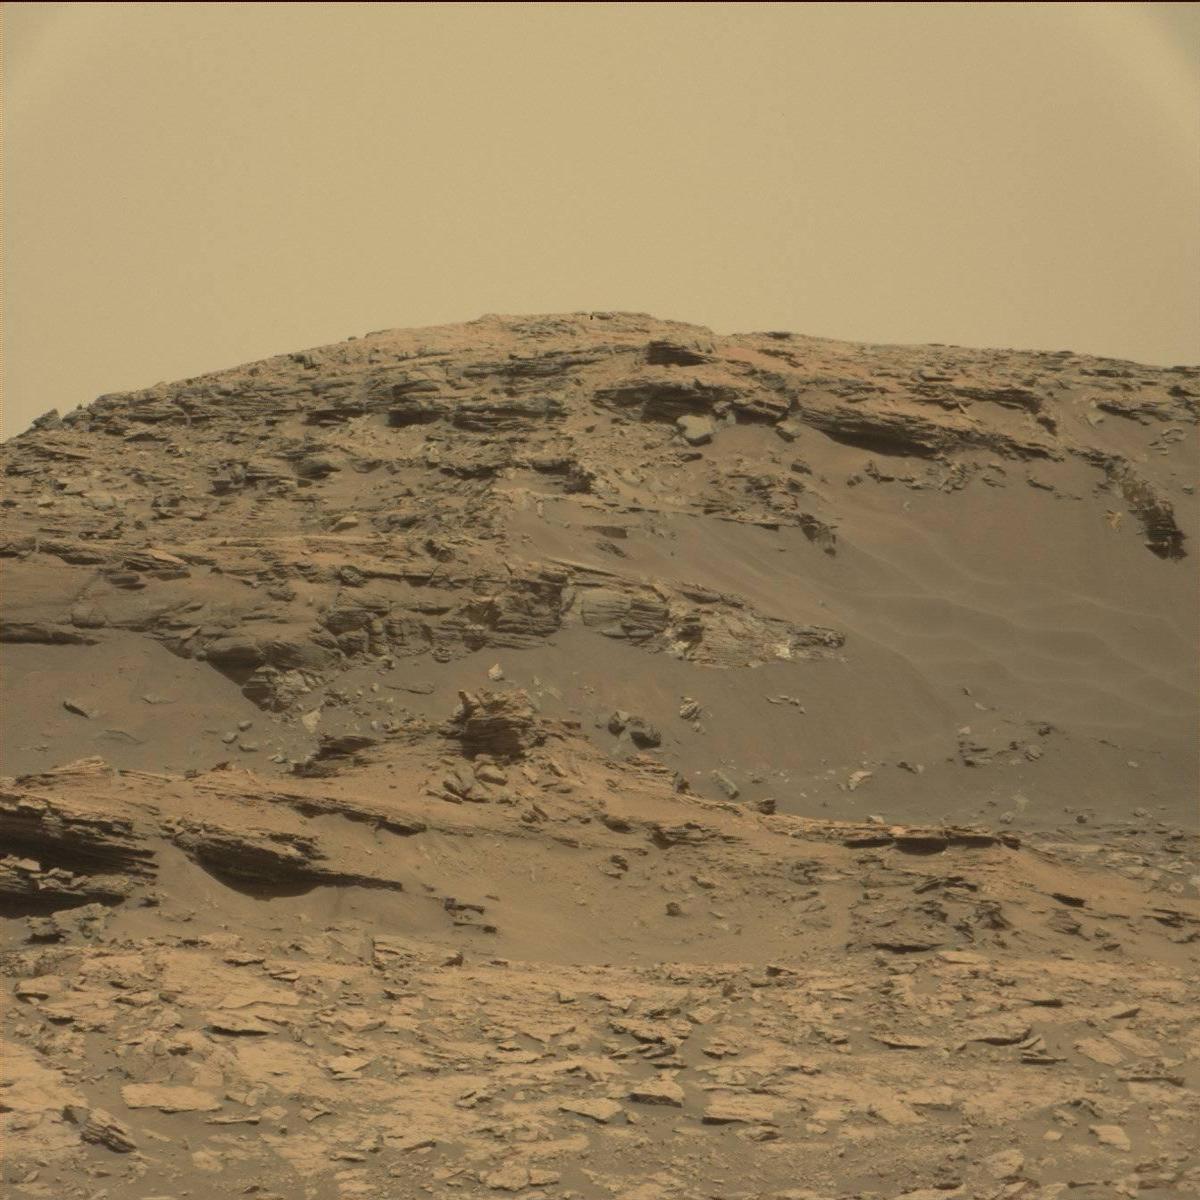
Terrain classes present: Bedrock, Sand / Soil, Sky